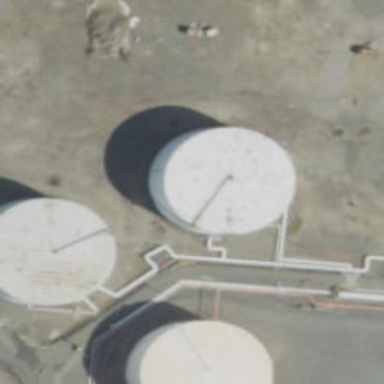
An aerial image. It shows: Storage tank created as man-made structure.